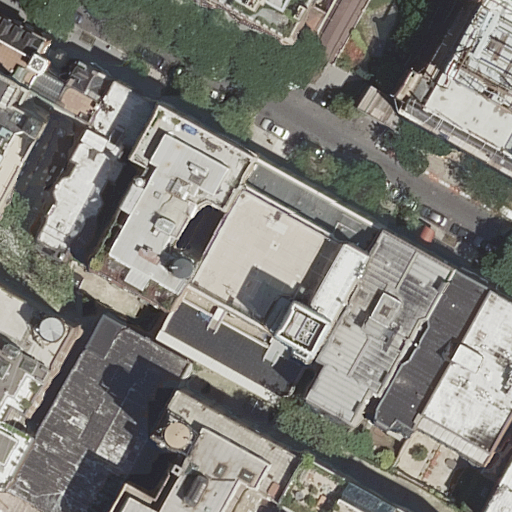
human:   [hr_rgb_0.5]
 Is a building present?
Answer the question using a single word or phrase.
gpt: yes

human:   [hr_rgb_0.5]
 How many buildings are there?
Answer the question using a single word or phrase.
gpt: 16

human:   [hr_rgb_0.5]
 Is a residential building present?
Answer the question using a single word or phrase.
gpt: yes

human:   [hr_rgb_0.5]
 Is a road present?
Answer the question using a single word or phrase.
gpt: yes

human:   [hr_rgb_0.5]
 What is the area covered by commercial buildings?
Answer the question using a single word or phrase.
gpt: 0m2

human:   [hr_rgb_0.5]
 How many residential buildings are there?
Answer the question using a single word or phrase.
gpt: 16

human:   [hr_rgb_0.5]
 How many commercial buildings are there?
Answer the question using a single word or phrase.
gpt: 0

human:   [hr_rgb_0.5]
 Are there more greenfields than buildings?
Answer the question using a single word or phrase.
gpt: no

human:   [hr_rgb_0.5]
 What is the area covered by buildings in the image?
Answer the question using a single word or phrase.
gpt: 5806m2

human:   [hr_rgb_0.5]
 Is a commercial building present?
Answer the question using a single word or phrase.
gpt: no

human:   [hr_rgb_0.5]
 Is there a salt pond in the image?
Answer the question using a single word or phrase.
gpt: no

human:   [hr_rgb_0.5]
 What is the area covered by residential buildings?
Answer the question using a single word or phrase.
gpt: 5806m2

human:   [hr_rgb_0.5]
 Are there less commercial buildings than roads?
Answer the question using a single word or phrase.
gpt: yes

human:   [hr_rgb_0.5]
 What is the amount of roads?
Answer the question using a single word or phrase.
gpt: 1

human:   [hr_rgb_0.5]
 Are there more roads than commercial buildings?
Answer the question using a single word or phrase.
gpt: yes

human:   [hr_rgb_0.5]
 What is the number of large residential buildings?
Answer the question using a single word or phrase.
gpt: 4

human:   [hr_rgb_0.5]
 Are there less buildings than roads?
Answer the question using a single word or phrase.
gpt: no

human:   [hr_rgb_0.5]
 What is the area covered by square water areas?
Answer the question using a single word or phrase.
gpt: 0m2

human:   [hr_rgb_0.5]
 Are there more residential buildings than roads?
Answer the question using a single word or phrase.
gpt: yes

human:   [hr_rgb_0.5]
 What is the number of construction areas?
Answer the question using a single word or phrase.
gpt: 0

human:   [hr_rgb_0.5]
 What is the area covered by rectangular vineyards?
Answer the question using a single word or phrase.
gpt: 0m2

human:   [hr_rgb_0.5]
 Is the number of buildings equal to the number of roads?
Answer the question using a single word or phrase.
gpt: no

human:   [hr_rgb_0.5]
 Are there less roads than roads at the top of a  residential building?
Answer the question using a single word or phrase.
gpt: no

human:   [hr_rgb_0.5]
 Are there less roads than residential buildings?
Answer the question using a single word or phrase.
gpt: yes

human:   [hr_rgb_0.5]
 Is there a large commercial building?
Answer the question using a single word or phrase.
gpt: no

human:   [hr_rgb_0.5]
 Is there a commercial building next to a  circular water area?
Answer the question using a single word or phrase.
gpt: no

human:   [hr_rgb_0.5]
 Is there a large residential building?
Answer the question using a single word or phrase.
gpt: yes

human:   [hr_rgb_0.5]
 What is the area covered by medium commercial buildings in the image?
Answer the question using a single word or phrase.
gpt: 0m2

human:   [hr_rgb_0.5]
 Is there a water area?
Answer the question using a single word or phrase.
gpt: no

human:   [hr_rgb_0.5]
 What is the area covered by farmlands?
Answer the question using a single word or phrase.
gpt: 0m2

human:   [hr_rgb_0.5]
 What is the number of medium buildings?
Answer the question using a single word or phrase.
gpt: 11

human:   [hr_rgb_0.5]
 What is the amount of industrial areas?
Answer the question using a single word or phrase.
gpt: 0

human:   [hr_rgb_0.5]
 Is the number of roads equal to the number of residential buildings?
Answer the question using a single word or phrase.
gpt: no

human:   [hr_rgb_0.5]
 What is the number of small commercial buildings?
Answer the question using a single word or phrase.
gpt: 0

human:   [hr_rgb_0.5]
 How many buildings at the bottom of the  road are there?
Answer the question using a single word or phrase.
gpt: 10

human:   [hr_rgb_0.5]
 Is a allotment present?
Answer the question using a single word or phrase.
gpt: no

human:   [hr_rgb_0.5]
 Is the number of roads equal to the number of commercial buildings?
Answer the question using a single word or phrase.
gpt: no

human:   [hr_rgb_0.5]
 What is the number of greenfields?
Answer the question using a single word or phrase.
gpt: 0

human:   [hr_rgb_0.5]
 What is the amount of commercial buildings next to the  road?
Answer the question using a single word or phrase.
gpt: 0

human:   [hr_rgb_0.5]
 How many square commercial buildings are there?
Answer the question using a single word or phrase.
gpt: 0

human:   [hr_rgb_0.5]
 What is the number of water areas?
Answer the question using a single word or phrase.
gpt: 0

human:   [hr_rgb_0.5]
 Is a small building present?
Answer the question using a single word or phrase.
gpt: yes

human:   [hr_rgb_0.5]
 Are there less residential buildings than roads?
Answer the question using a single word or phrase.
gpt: no

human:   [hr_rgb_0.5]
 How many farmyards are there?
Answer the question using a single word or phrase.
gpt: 0

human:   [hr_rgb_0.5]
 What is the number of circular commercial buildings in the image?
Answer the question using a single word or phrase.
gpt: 0

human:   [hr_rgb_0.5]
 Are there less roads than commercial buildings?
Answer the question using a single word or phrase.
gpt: no

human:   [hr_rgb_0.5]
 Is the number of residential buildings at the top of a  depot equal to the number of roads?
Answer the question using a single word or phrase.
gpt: no

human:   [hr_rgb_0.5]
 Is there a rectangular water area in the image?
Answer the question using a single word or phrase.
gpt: no

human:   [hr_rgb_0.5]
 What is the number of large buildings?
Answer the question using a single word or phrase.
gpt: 4

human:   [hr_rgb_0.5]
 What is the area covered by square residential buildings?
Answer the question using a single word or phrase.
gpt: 0m2

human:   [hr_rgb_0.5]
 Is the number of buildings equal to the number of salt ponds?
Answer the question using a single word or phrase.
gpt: no

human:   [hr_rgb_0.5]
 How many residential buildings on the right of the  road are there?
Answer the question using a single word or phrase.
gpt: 6

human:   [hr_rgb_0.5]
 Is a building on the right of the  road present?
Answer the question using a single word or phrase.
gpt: yes

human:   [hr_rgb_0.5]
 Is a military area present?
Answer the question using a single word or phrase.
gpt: no

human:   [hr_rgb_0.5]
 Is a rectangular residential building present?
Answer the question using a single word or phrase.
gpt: yes

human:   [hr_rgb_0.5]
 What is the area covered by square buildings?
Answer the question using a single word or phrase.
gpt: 0m2

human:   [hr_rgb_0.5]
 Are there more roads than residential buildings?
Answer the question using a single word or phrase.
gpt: no

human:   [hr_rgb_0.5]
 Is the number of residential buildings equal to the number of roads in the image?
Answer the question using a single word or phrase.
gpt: no

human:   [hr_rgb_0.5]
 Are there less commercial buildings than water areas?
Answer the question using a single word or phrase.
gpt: no

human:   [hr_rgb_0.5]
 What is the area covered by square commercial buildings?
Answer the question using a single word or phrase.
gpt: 0m2

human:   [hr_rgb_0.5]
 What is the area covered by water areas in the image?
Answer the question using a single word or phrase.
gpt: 0m2

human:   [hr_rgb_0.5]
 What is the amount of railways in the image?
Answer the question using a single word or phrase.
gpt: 0

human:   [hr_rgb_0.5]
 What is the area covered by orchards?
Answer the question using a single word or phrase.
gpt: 0m2

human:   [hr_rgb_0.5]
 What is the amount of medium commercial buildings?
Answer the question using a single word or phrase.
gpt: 0